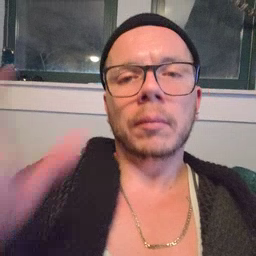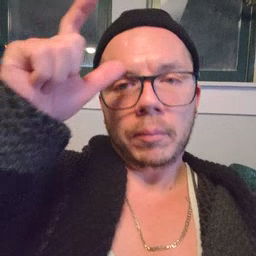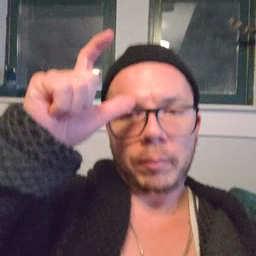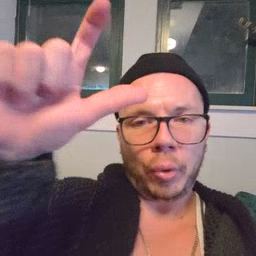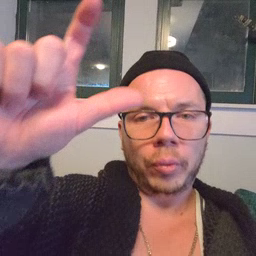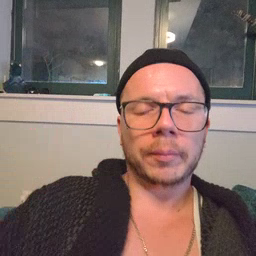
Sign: moon